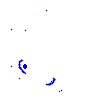
Particle: kaon